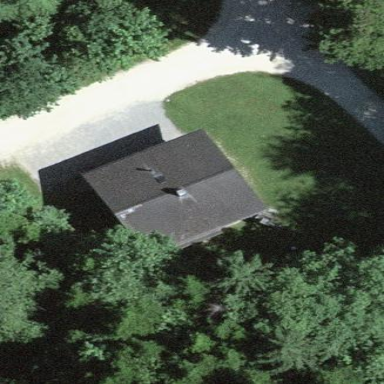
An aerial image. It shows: Cabin is depicted in the image.